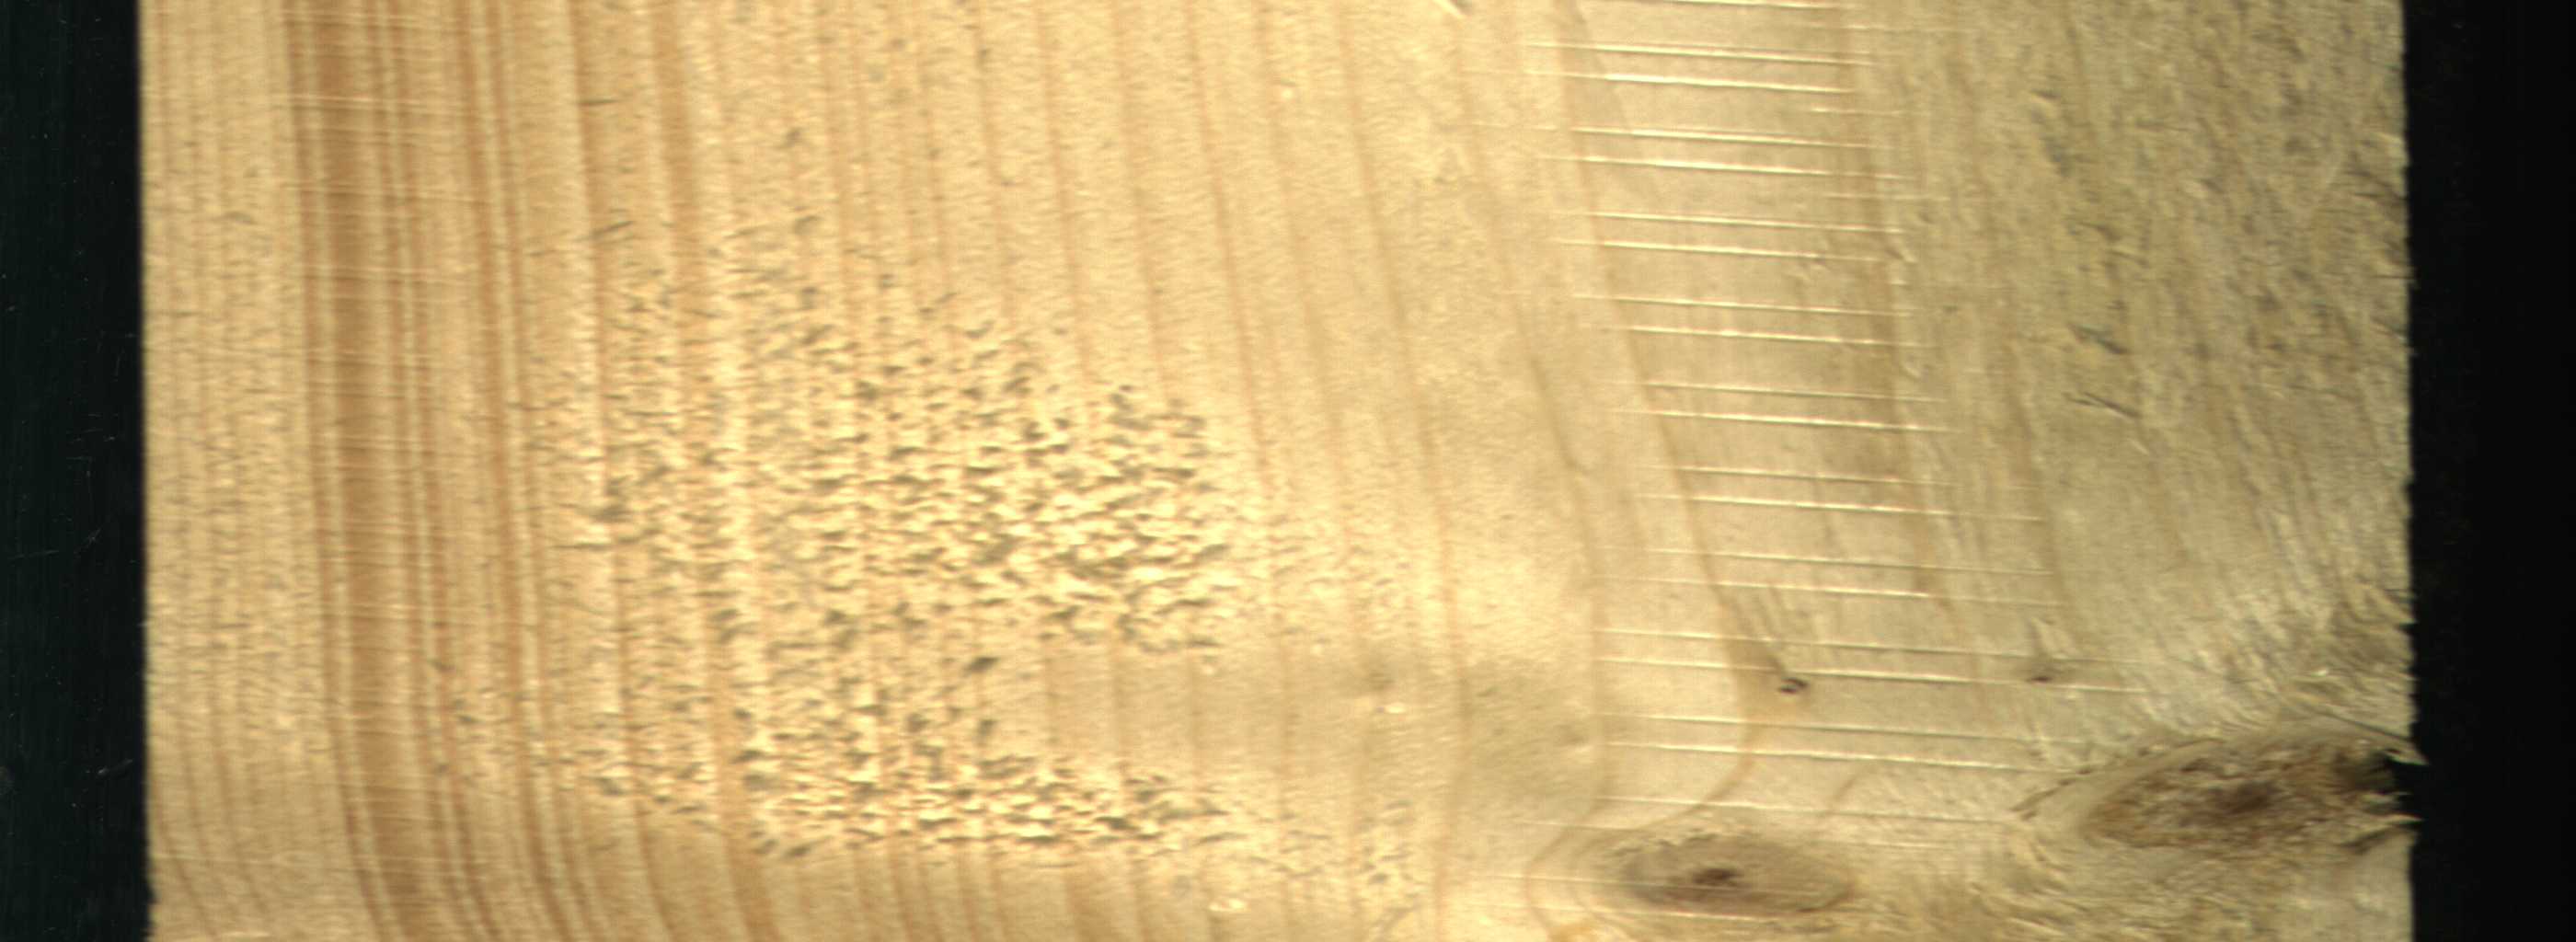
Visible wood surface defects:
Knot_missing
Live_Knot
Live_Knot